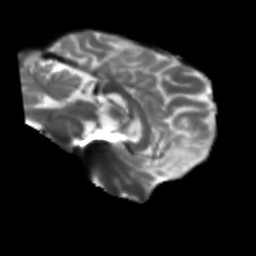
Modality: T2w
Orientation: sagittal
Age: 50
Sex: female
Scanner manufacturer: siemens
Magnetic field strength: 3 T
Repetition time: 5.25 s
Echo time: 0.08 s